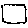
Label: square